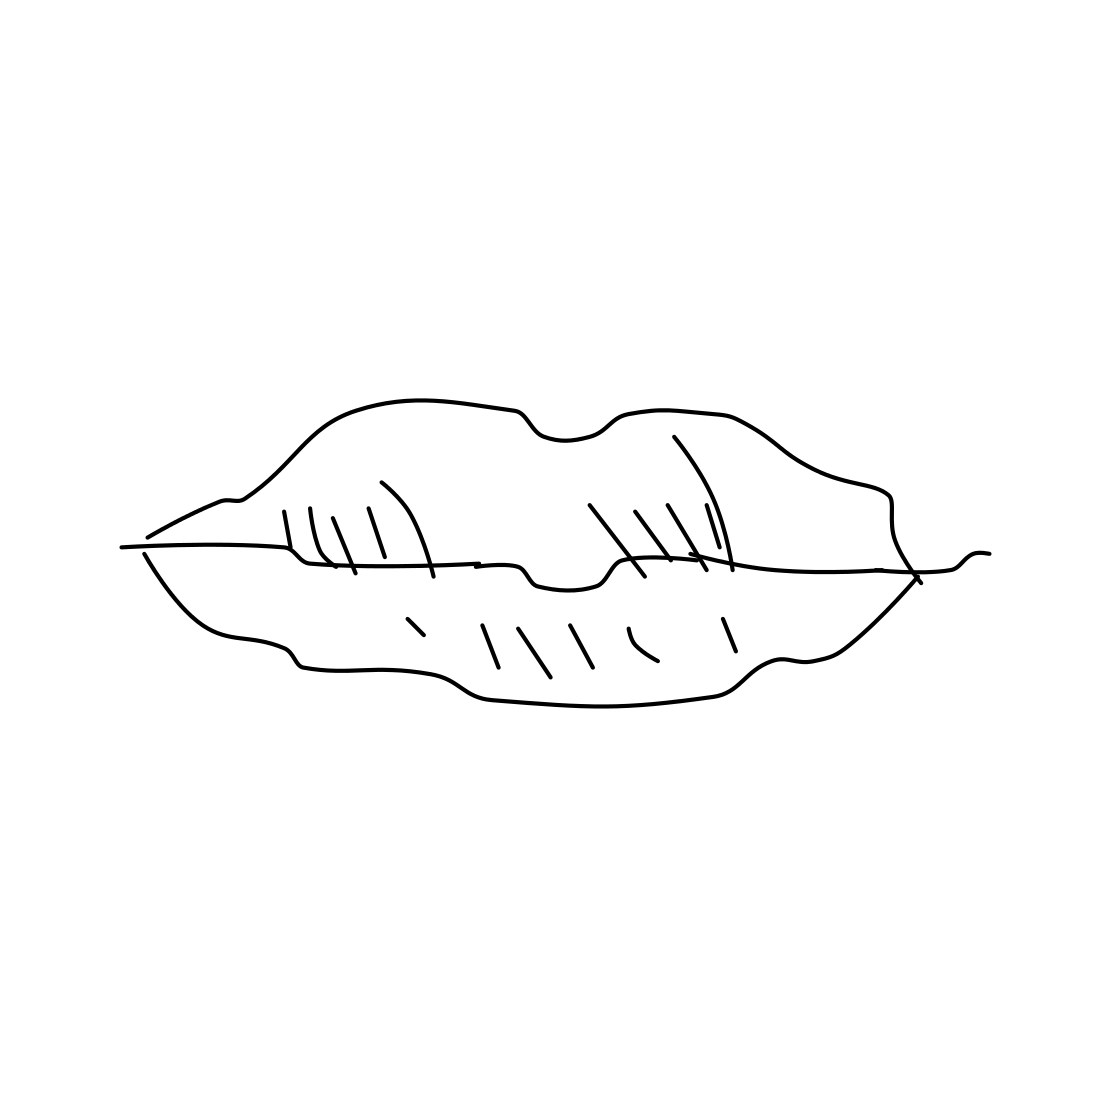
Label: mouth